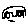
Label: car